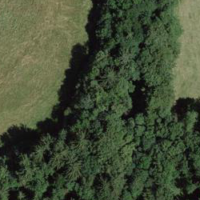
EUNIS habitat code: 41
Species observed at this site:
Lathyrus vernus